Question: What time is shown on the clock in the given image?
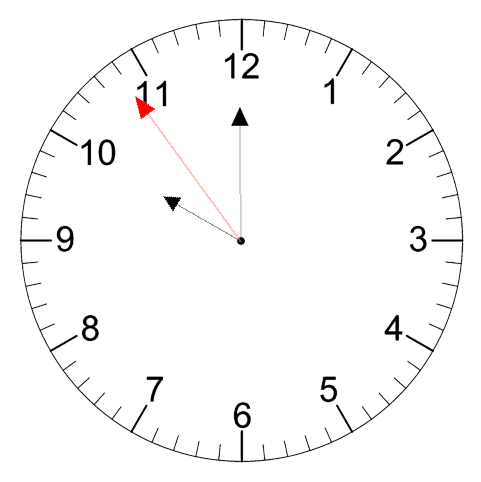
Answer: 09:59:54